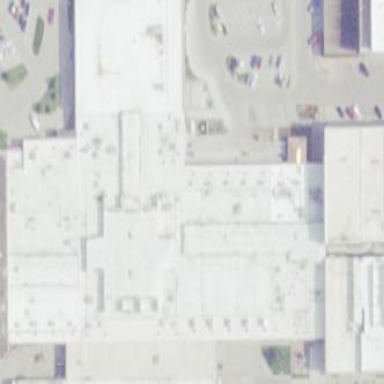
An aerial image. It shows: Retail building that is part of mall.